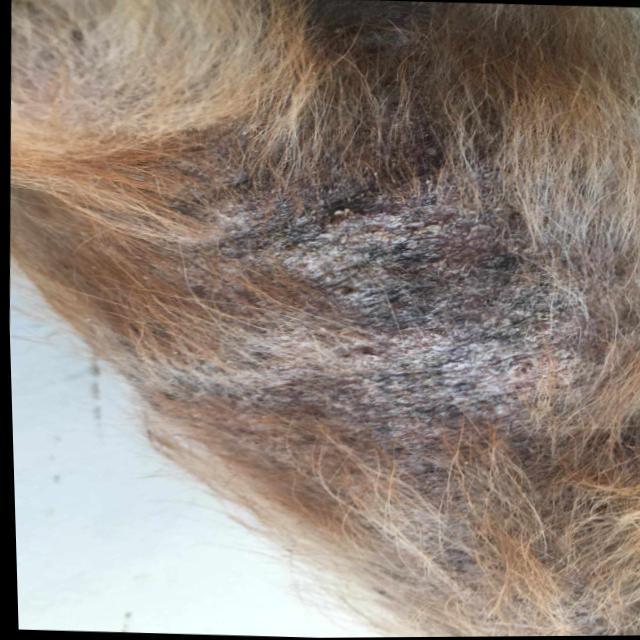
Canine demodicosis (Demodex mange) — caused by Demodex canis mites. Presents with alopecia, follicular papules, pustules, and comedones. Often localized on face and forelimbs.